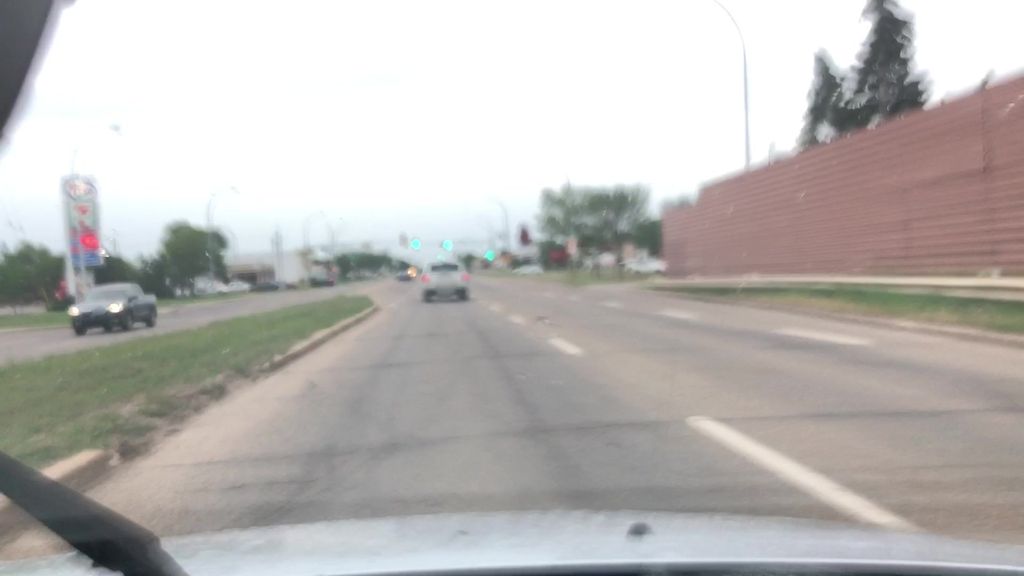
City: edmonton